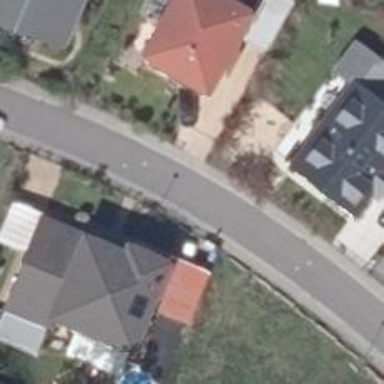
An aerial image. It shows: Residential road with asphalt surface.